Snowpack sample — Loveland Pass, Silver Plume, Colorado, USA (12/14/25, 10:50 AM MST)
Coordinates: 39.664, -105.882
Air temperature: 36 °F
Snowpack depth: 67 cm
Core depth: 10 cm
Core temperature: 50 °F
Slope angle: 6°, slope face: 326°
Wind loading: low
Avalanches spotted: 0
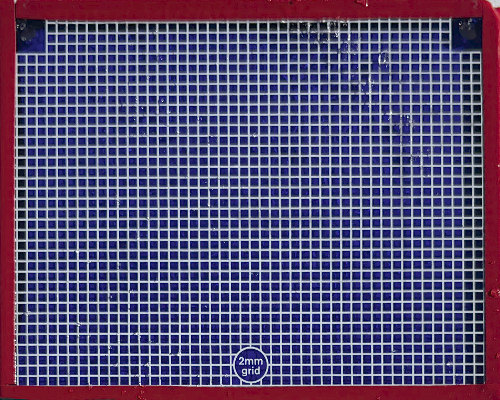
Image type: profile
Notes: No avalanches spotted, very late start to the season with minimal snowpack